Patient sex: F
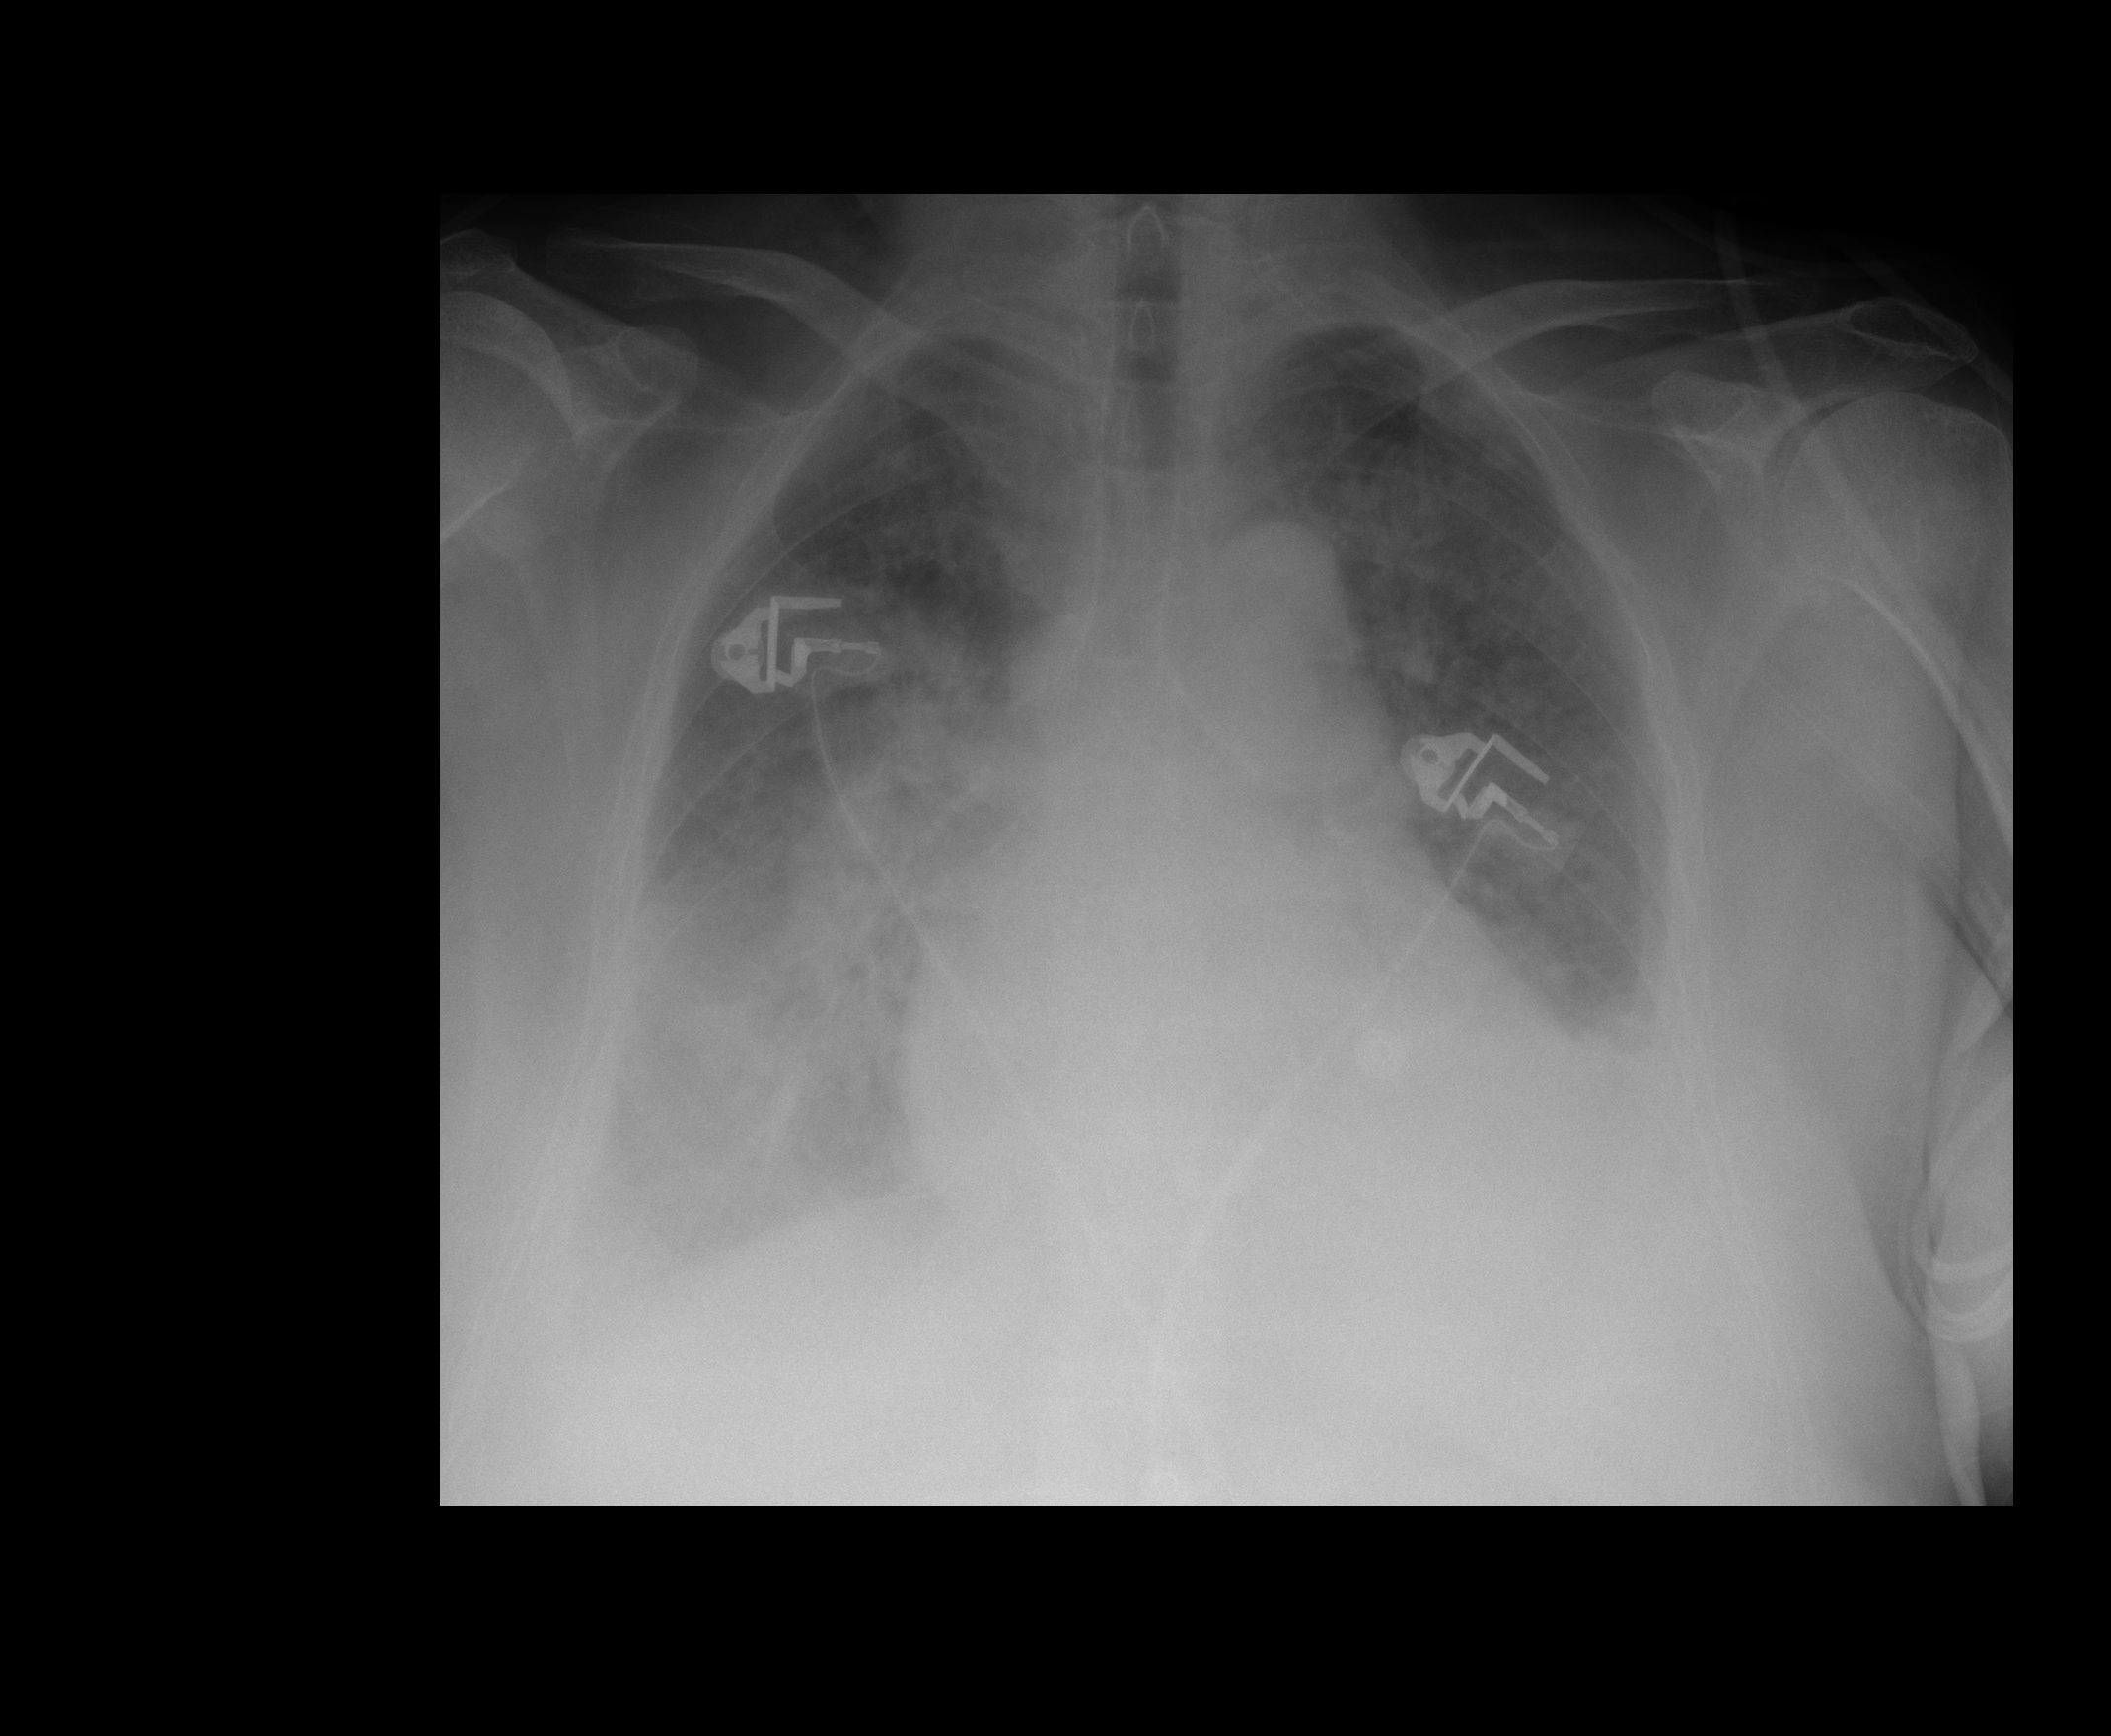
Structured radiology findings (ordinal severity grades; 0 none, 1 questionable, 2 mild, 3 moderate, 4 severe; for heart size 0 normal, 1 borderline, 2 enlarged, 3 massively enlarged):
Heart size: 2
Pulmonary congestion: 3
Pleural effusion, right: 2
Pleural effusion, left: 2
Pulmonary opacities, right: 4
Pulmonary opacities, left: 3
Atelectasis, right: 3
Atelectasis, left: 2